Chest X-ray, PA view. Patient: 50 years old, sex M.
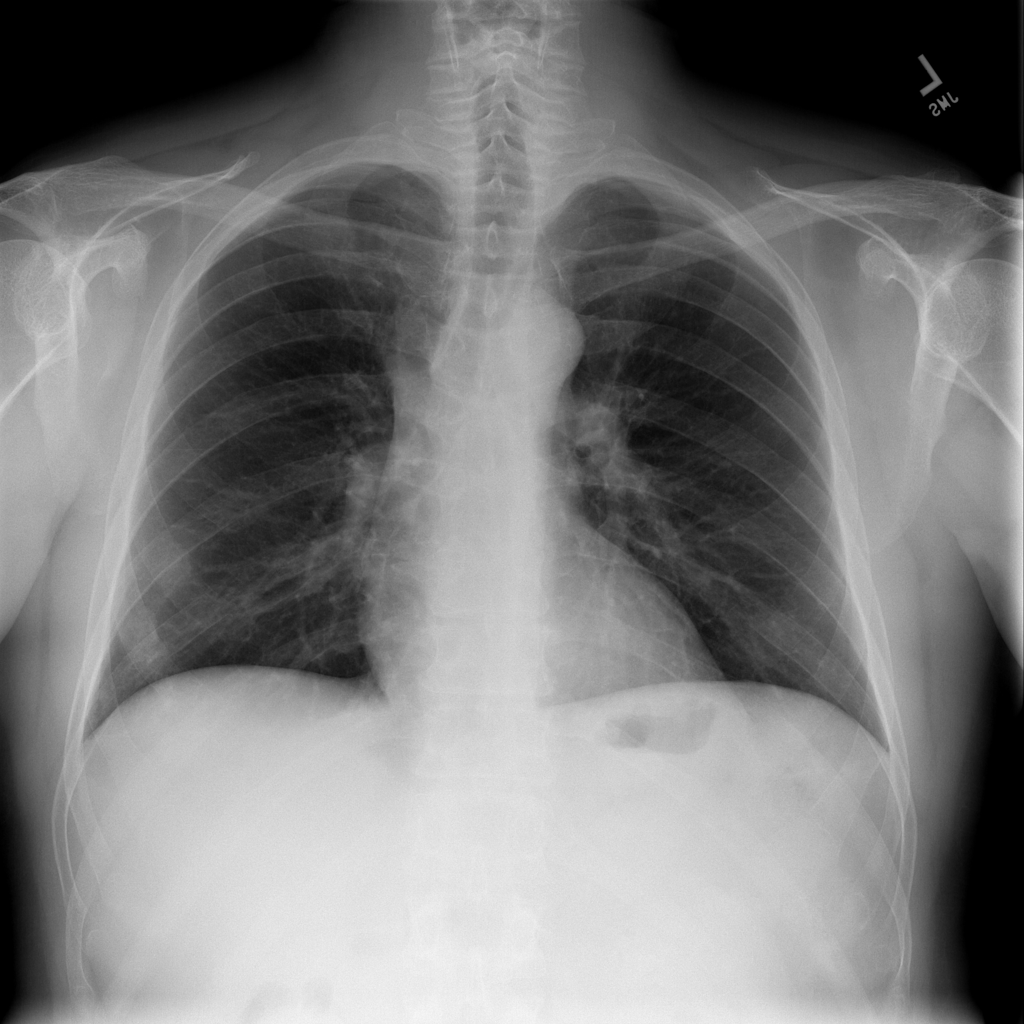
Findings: Infiltration